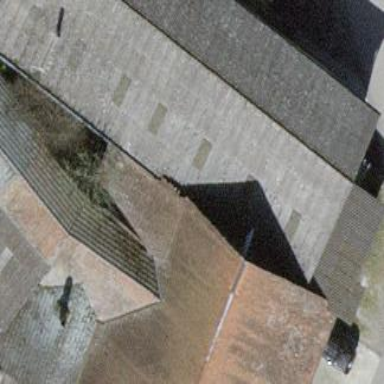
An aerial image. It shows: Farm building.